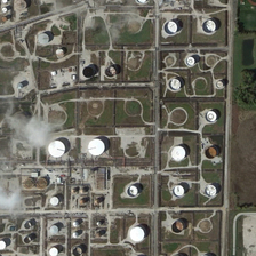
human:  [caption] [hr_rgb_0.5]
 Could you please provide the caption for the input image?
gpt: There are many tanks of different sizes.

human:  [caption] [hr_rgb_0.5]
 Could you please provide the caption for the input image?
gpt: Many reservoirs are close to several green trees.

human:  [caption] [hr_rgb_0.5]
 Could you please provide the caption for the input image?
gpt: Many storage tanks are close to several green trees.

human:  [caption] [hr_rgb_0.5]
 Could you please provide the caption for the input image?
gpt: There are many reservoirs of different sizes.

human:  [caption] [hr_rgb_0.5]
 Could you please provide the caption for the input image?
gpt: Many reservoirs are located near several green trees.